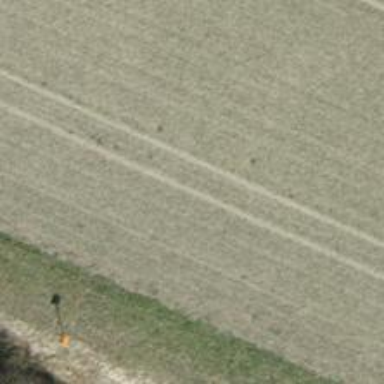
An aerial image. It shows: Pipeline marker.